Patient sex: M
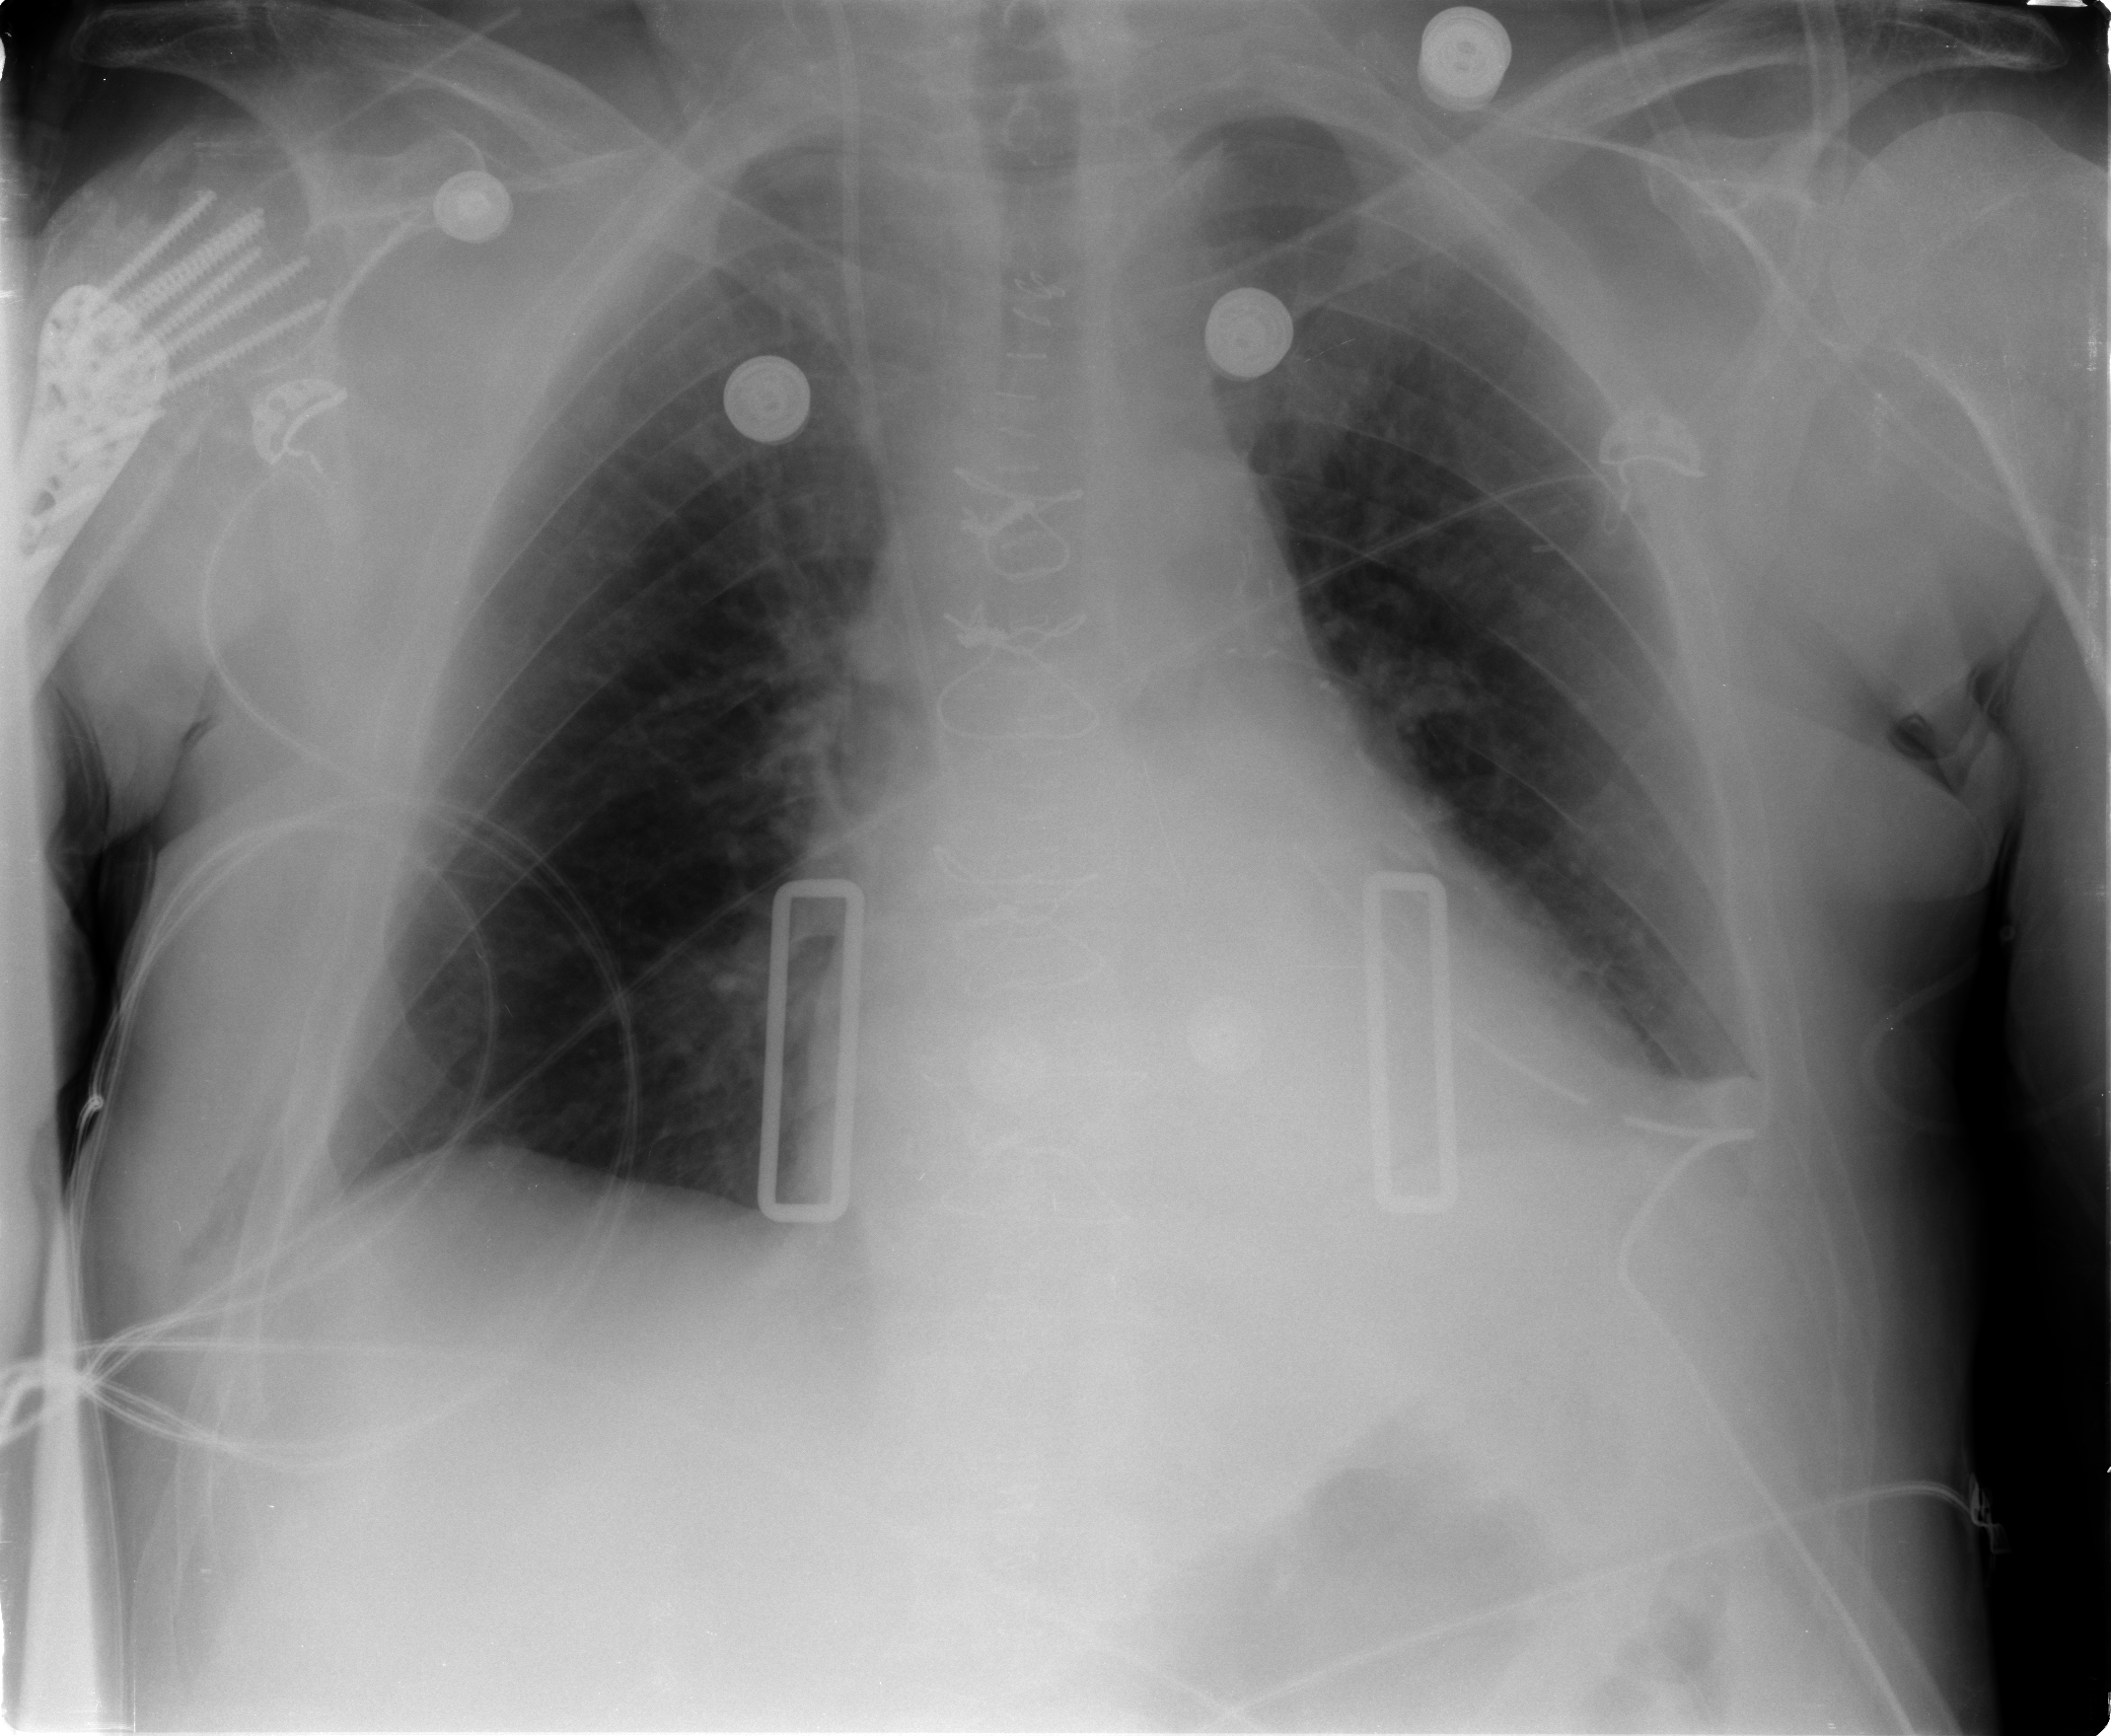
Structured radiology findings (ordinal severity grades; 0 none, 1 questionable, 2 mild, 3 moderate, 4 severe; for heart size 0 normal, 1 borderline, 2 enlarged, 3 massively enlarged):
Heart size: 0
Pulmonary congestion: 1
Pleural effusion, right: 0
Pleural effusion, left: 1
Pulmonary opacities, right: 0
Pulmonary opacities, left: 0
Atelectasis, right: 1
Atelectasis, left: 1